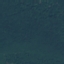
Label: Forest